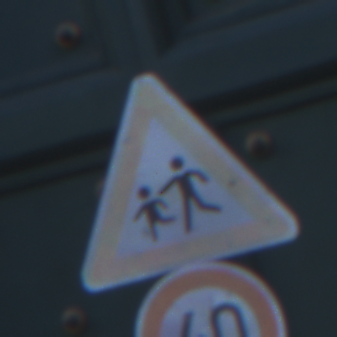
Verkehrszeichen: KinderRechts
Zusatzzeichen unten: Geschwindigkeit40
Umgebung: Outdoor, Urban
Tageszeit: SunriseSunset
Wetter: Clear
Licht: Natural
Jahreszeit: NotSpecified
Kontrast: MediumContrast